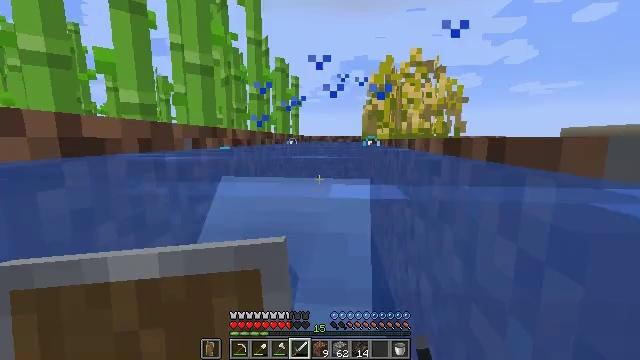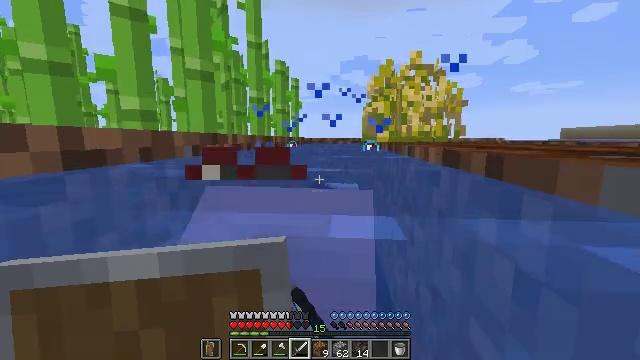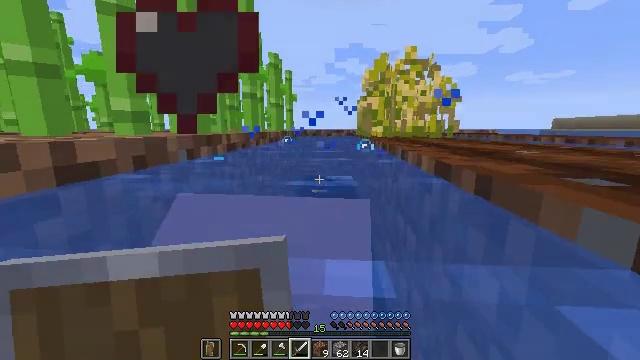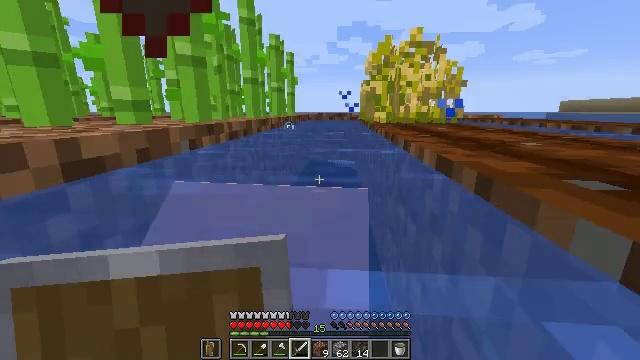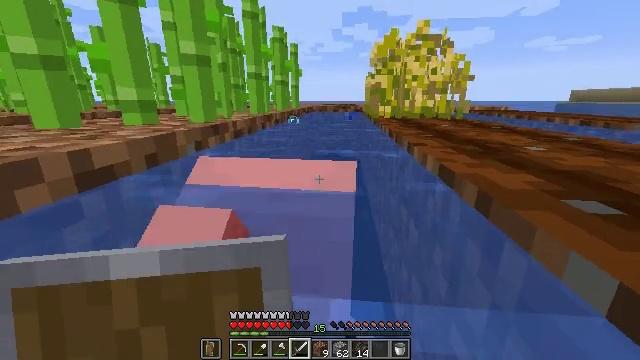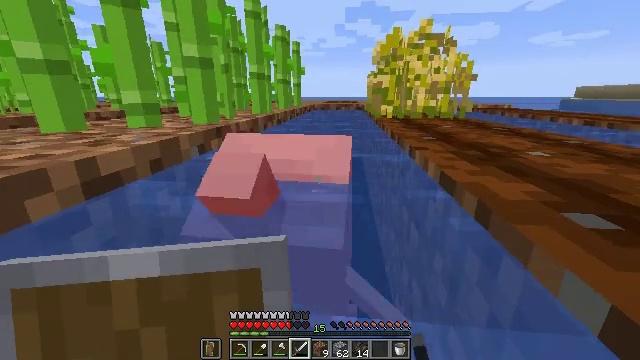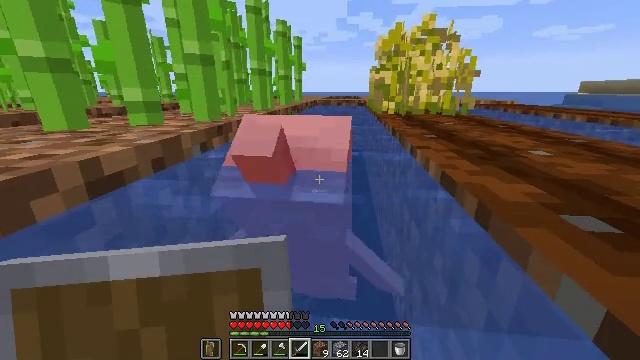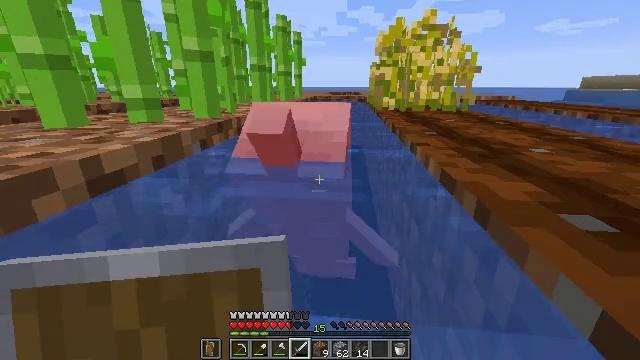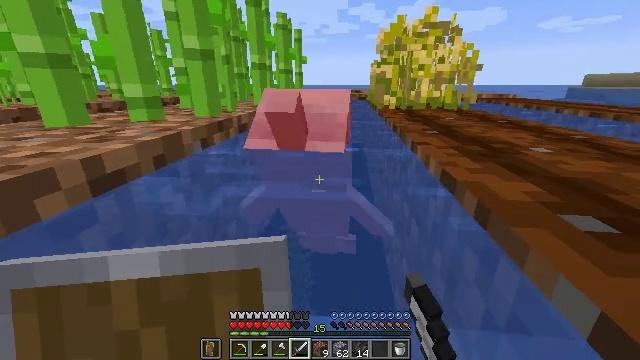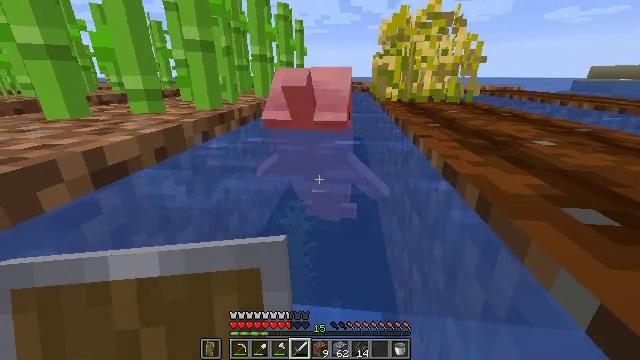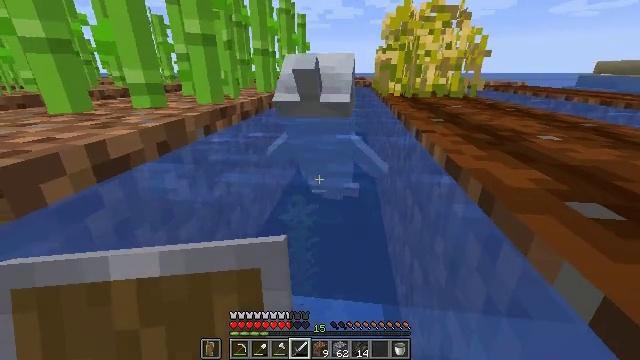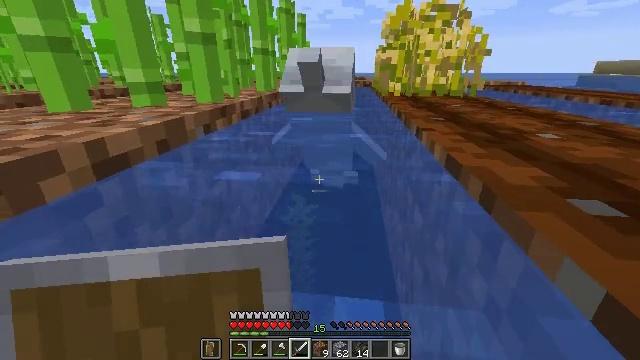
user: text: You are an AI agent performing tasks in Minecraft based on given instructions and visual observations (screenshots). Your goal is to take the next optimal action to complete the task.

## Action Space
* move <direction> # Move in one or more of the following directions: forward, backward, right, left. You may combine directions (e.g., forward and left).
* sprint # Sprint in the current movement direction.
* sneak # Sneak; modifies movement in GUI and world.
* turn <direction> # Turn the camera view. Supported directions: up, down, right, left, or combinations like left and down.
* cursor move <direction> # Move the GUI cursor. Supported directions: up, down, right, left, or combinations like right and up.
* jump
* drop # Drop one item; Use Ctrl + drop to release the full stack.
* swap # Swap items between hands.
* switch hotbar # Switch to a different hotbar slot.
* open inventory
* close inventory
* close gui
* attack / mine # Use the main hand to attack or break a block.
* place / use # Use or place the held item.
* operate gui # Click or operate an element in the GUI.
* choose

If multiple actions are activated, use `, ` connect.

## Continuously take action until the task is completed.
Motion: motion action
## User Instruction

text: Kill mobs.
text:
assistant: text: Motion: attack / mine, jump
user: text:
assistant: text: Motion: turn right and down, jump
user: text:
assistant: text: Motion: turn down, attack / mine
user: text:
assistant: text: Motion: turn down, attack / mine
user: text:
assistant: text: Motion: attack / mine
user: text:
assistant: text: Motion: turn down
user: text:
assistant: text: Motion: attack / mine
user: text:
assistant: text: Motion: attack / mine
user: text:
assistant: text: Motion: turn down
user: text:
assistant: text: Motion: attack / mine
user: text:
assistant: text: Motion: attack / mine
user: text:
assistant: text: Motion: attack / mine